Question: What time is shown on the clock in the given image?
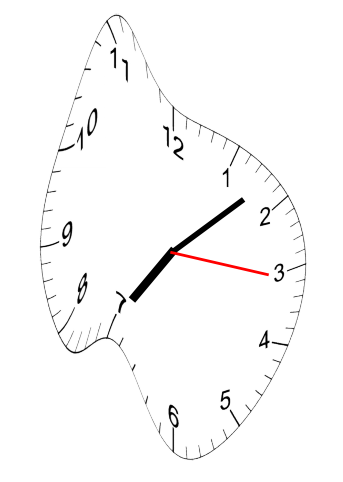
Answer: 07:08:16